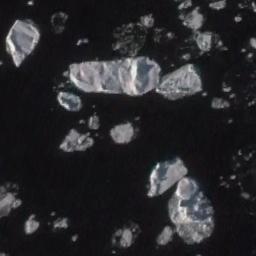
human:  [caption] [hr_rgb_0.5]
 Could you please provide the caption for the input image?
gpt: Some pieces of sea ice of different sizes and thickness float in the deep blue sea .

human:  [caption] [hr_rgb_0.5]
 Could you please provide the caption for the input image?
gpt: There are different shapes of sea ice .

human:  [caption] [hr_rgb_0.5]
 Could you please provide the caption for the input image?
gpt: There are many ice on the black sea .

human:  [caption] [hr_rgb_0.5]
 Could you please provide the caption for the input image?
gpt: Many ice cubes of various sizes are scattered floating on the blue sea .

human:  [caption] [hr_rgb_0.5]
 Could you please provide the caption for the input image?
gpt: There are some pieces of sea ice .